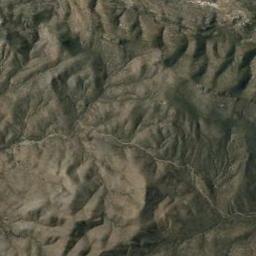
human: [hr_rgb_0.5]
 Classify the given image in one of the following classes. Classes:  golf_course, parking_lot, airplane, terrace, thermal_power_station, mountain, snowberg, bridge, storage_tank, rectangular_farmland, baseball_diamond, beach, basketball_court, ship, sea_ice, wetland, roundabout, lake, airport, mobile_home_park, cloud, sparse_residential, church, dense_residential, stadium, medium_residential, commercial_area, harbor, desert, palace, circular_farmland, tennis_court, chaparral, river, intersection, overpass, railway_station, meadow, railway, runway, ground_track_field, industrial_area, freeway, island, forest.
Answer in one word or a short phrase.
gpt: mountain